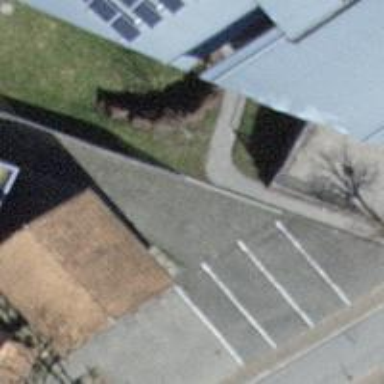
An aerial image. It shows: Garage.